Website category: jobs
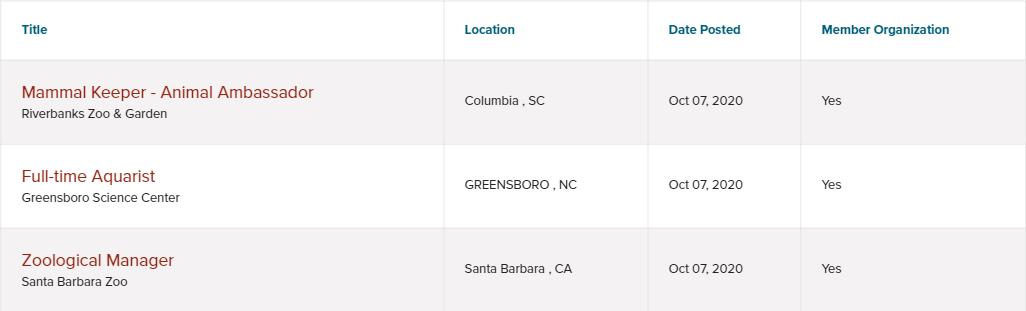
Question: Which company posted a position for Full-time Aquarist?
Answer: Greensboro Science Center

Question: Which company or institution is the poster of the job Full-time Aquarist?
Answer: Greensboro Science Center

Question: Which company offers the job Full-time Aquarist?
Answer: Greensboro Science Center

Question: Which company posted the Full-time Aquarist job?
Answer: Greensboro Science Center

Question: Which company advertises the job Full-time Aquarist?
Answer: Greensboro Science Center

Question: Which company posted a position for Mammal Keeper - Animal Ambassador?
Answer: Riverbanks Zoo & Garden

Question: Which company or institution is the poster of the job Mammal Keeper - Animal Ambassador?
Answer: Riverbanks Zoo & Garden

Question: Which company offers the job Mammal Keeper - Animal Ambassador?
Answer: Riverbanks Zoo & Garden

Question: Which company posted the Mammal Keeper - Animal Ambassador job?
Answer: Riverbanks Zoo & Garden

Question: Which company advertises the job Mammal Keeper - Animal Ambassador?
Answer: Riverbanks Zoo & Garden

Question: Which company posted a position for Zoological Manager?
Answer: Santa Barbara Zoo

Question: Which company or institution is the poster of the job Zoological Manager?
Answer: Santa Barbara Zoo

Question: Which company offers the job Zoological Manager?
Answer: Santa Barbara Zoo

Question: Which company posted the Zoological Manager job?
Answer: Santa Barbara Zoo

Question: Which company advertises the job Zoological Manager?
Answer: Santa Barbara Zoo

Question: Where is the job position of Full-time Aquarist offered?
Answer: GREENSBORO , NC

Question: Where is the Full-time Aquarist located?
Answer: GREENSBORO , NC

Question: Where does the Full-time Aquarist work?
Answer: GREENSBORO , NC

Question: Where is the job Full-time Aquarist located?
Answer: GREENSBORO , NC

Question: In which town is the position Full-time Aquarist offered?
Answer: GREENSBORO , NC

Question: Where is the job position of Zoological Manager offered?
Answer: Santa Barbara , CA

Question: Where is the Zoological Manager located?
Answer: Santa Barbara , CA

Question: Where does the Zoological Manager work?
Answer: Santa Barbara , CA

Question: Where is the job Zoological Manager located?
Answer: Santa Barbara , CA

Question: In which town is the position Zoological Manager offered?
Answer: Santa Barbara , CA

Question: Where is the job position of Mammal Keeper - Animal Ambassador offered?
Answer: Columbia , SC

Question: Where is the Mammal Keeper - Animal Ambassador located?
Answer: Columbia , SC

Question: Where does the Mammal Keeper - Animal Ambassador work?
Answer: Columbia , SC

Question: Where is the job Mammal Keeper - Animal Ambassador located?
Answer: Columbia , SC

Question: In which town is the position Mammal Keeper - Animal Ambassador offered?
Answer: Columbia , SC

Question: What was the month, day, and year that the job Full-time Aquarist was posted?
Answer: Oct 07, 2020

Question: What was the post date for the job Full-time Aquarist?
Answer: Oct 07, 2020

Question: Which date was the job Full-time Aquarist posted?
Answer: Oct 07, 2020

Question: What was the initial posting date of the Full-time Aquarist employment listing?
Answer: Oct 07, 2020

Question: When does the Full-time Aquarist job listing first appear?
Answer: Oct 07, 2020

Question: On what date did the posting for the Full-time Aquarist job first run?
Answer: Oct 07, 2020

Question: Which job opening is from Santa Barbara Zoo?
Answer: Zoological Manager

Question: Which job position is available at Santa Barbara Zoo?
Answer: Zoological Manager

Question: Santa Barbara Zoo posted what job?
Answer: Zoological Manager

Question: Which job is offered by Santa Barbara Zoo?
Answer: Zoological Manager

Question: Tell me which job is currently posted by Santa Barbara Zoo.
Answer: Zoological Manager

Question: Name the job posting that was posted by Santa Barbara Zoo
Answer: Zoological Manager

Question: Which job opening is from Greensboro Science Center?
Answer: Full-time Aquarist

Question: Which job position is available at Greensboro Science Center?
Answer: Full-time Aquarist

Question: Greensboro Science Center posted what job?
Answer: Full-time Aquarist

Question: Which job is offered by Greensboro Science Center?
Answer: Full-time Aquarist

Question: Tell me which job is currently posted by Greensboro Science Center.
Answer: Full-time Aquarist

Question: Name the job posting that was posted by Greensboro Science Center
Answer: Full-time Aquarist

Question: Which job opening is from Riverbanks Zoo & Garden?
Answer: Mammal Keeper - Animal Ambassador

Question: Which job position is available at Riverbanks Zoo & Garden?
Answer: Mammal Keeper - Animal Ambassador

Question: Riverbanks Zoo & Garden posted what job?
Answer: Mammal Keeper - Animal Ambassador

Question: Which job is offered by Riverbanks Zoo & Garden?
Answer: Mammal Keeper - Animal Ambassador

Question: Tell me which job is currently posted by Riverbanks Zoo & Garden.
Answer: Mammal Keeper - Animal Ambassador

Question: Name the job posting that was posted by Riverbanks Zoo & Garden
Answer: Mammal Keeper - Animal Ambassador

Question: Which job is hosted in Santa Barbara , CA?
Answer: Zoological Manager

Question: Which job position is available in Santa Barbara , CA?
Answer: Zoological Manager

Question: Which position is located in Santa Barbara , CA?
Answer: Zoological Manager

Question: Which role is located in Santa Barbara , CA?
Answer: Zoological Manager

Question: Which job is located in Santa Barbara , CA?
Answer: Zoological Manager

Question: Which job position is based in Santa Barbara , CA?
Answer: Zoological Manager

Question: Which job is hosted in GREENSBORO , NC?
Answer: Full-time Aquarist

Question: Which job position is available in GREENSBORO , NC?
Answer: Full-time Aquarist

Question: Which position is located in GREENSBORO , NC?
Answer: Full-time Aquarist

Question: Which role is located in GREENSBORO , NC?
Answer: Full-time Aquarist